Question: What app icon is multicolored?
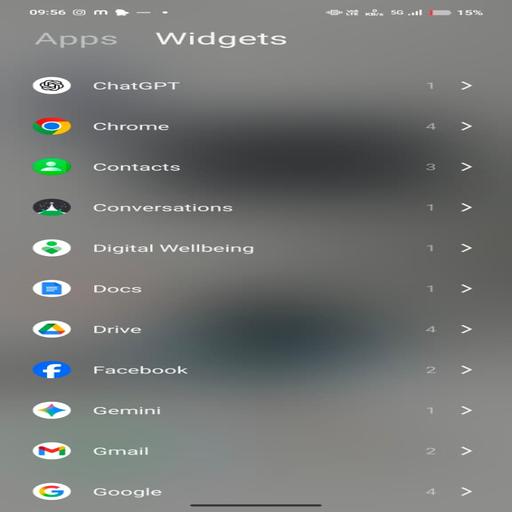
Answer: Chrome